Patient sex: M
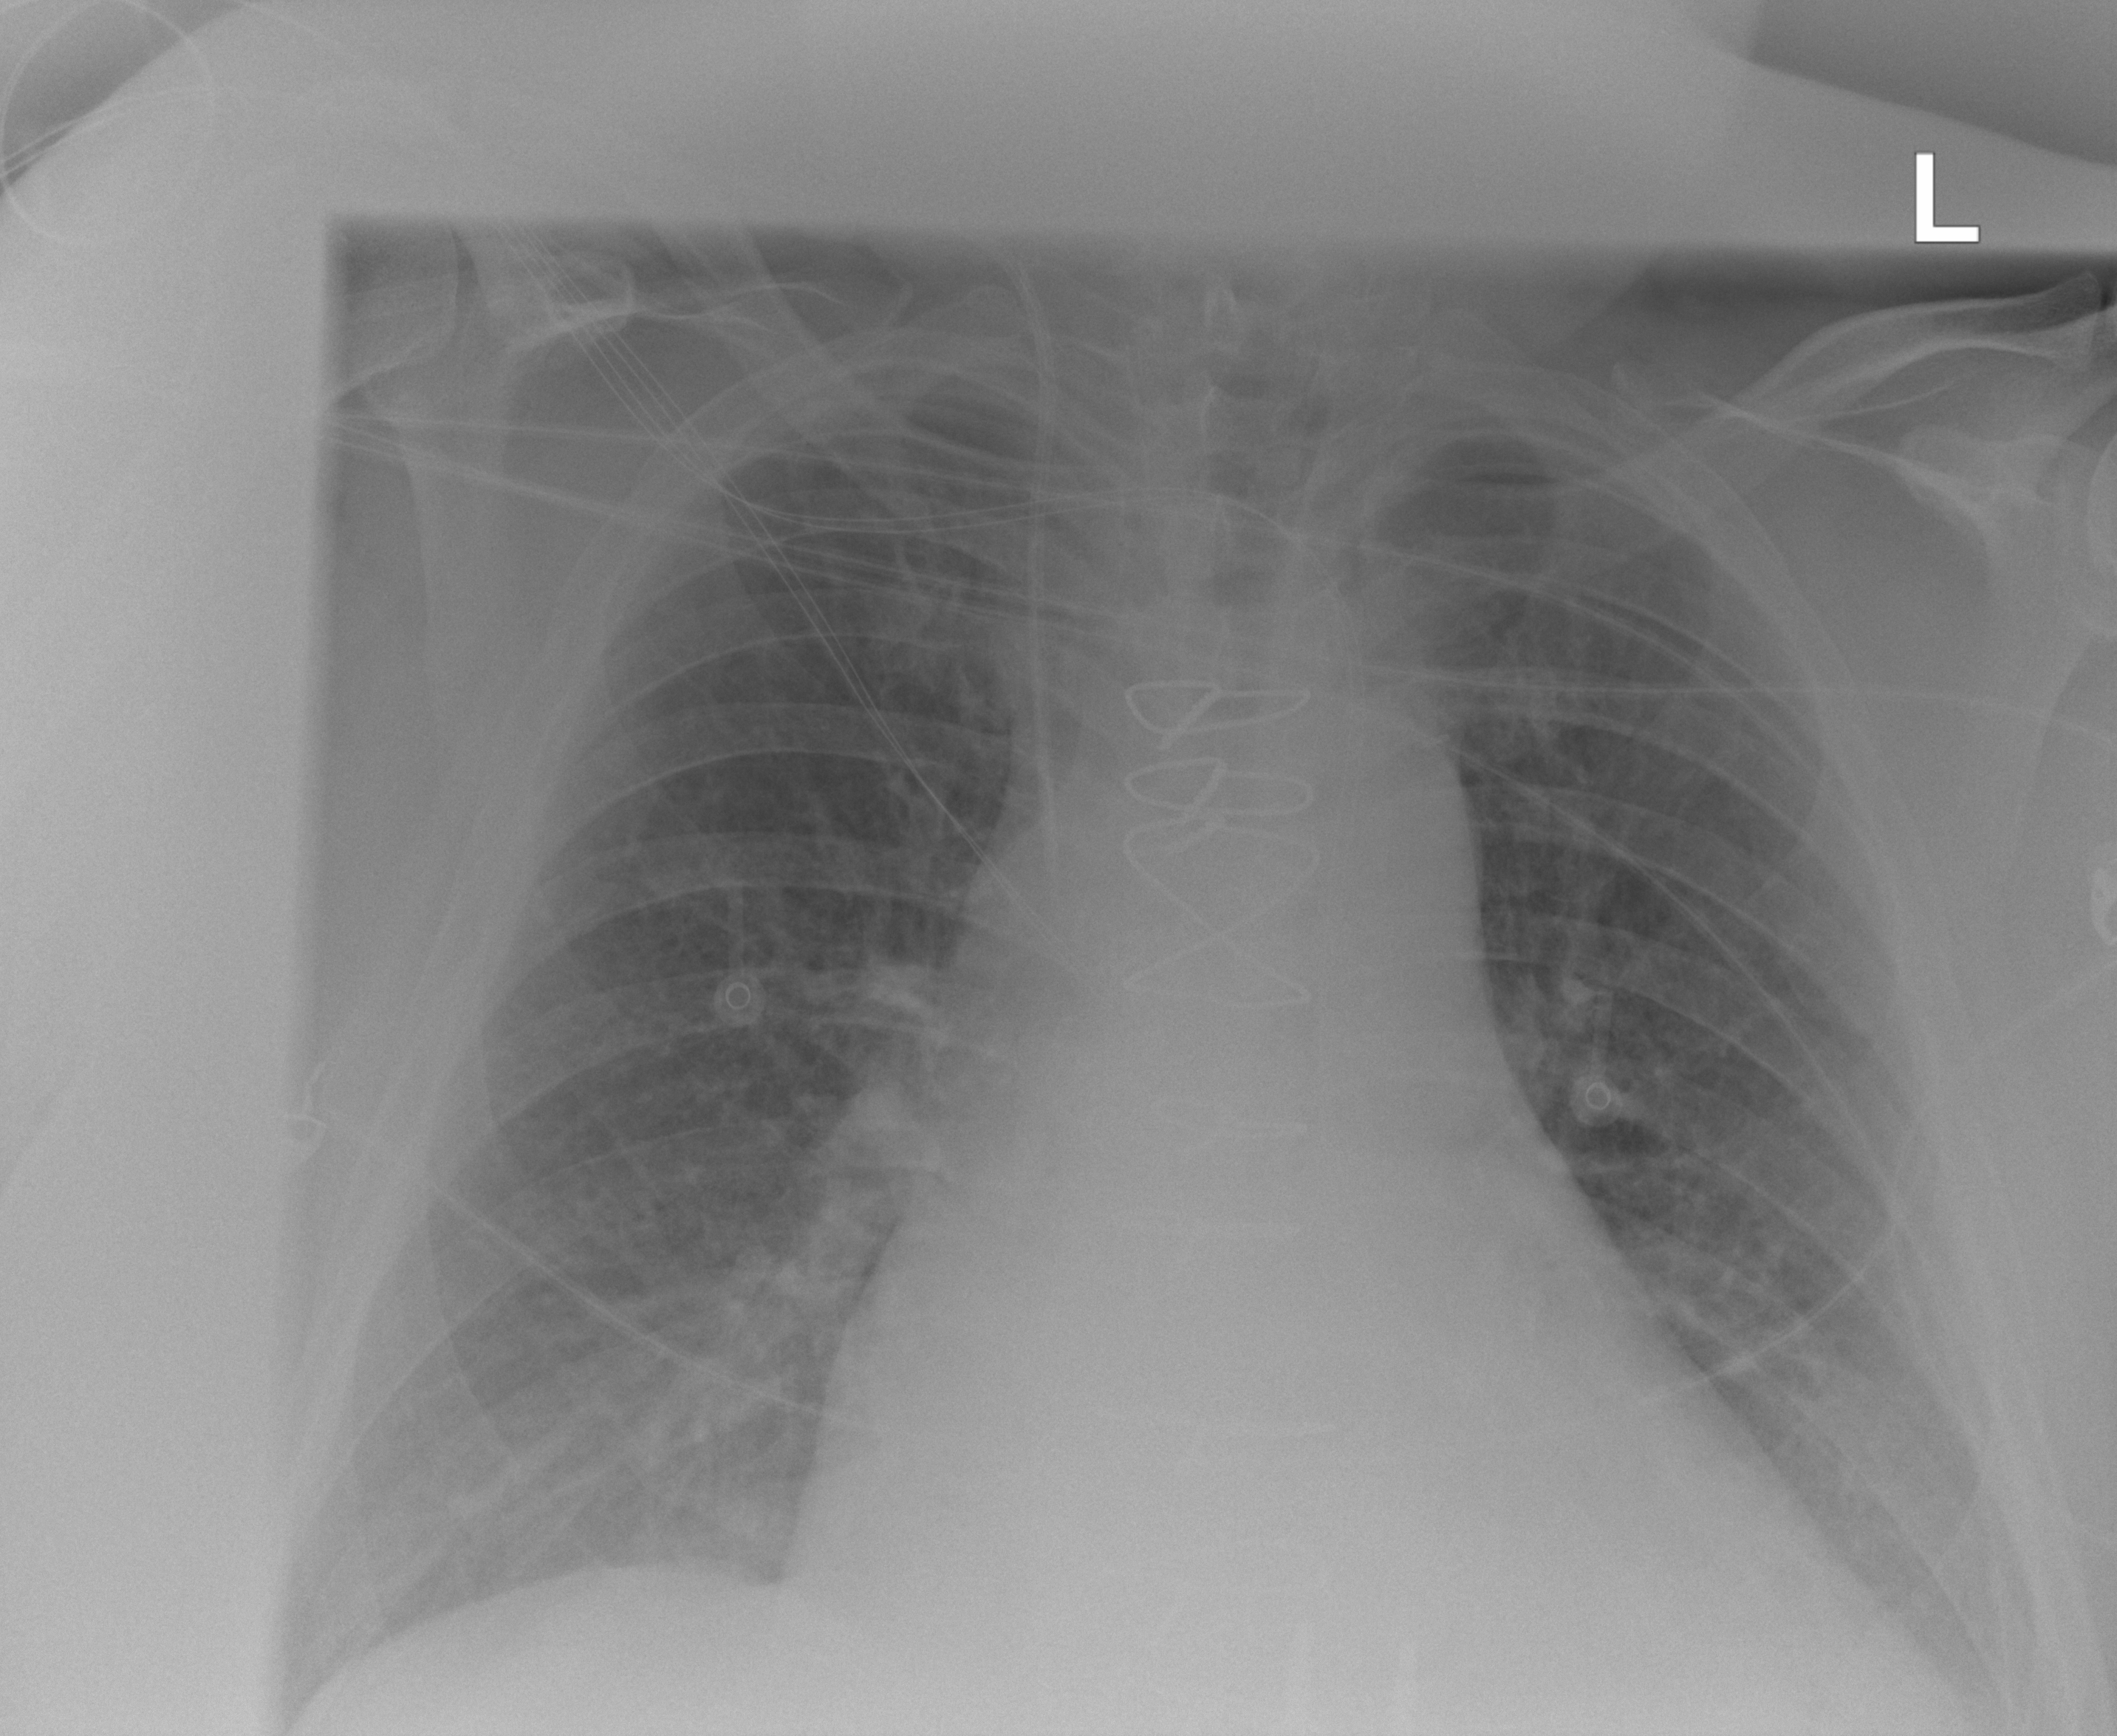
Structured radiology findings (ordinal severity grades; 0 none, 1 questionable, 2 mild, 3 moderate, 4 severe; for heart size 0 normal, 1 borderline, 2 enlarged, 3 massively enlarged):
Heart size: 2
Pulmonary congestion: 1
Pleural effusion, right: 0
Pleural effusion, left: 1
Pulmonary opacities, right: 1
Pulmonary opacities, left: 0
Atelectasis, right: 2
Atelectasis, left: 1